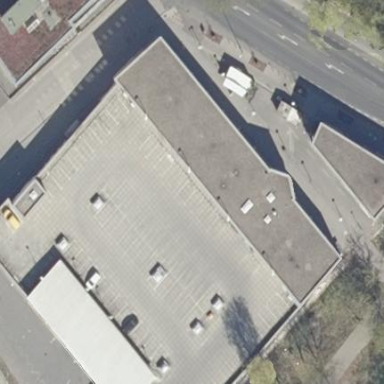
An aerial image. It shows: Flat-roofed commercial building with grey roof and orange walls.